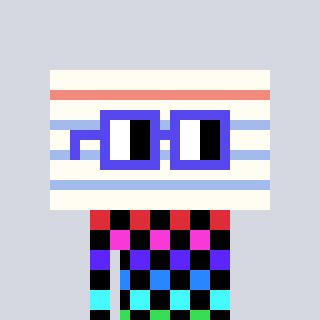
a pixel art character with square blue glasses, a empty notebook page-shaped head and a grayscale-colored body on a cool background